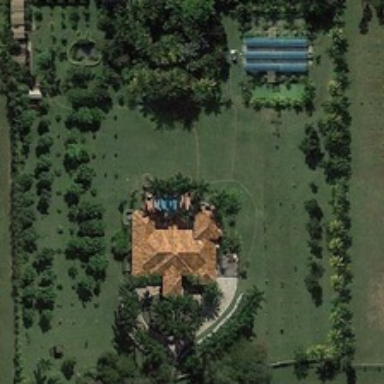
There are many tall trees planted around the villa .